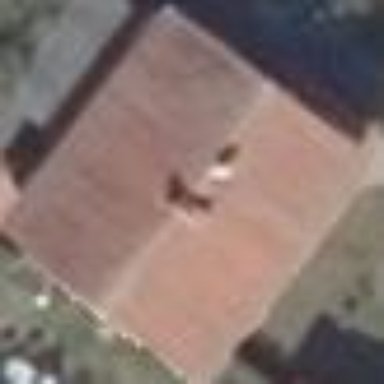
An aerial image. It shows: Building with gabled roof.